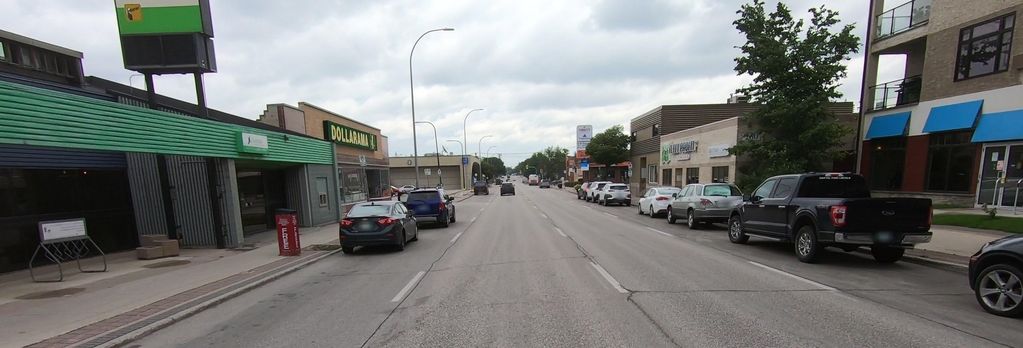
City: winnipeg